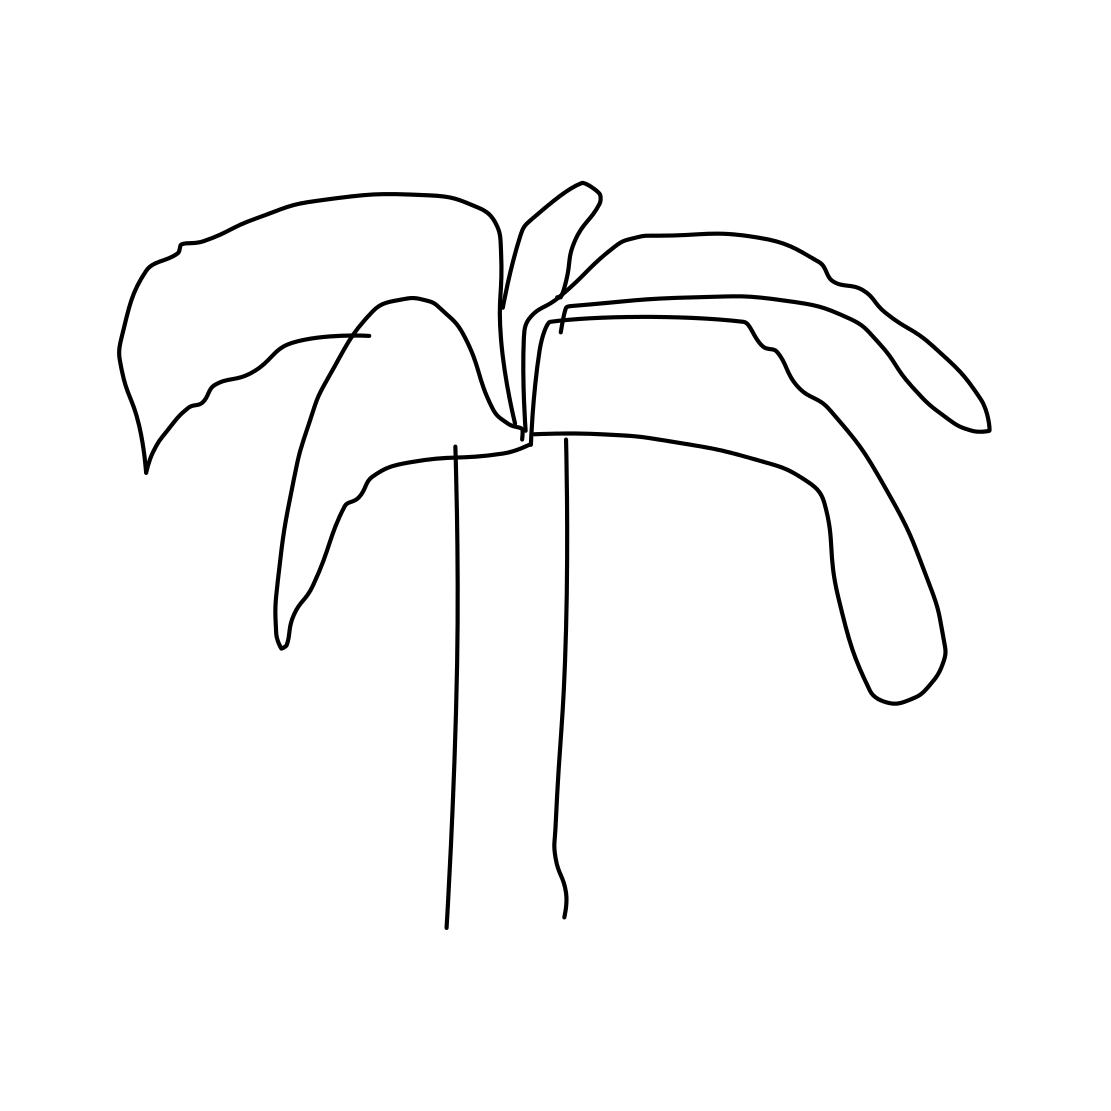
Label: palm tree